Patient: sex M, age 34
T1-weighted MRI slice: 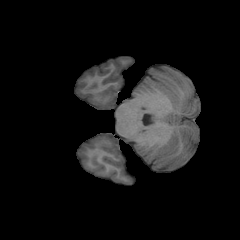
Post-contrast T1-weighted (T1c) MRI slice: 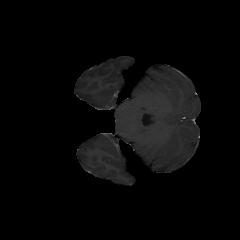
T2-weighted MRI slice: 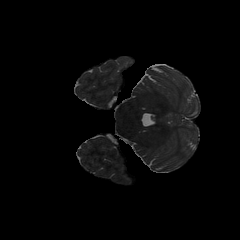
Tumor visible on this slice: no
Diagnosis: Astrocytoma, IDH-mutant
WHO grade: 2